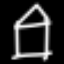
Label: line